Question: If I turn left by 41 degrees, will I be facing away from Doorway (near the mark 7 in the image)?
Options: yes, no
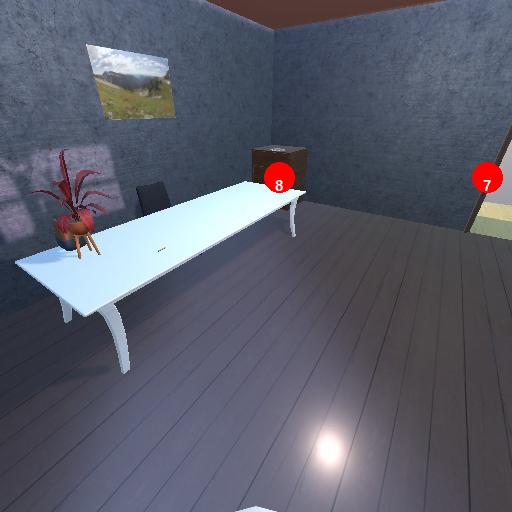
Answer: yes